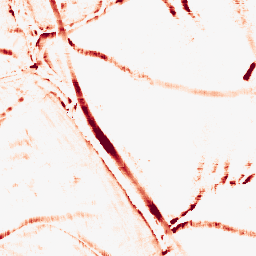
Category: morphological
Decomposition family: morphological_rect
Decomposition parameters: operation: opening
width: 10
height: 10
Upsampling method: regularized
Upsampling parameters: scale: 4
lambda_reg: 0.01
Upsampling scale: 4